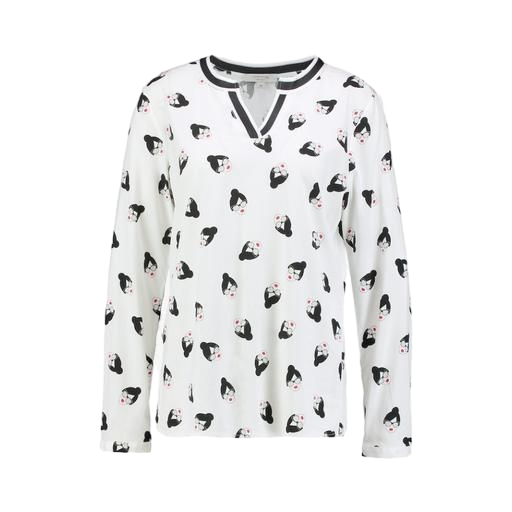
long sleeved and cameo print, long-sleeve t-shirt only macy, her longsleeve top, white background